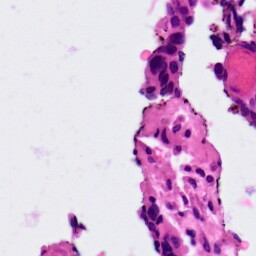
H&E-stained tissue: Ovarian